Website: walmart
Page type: receipt
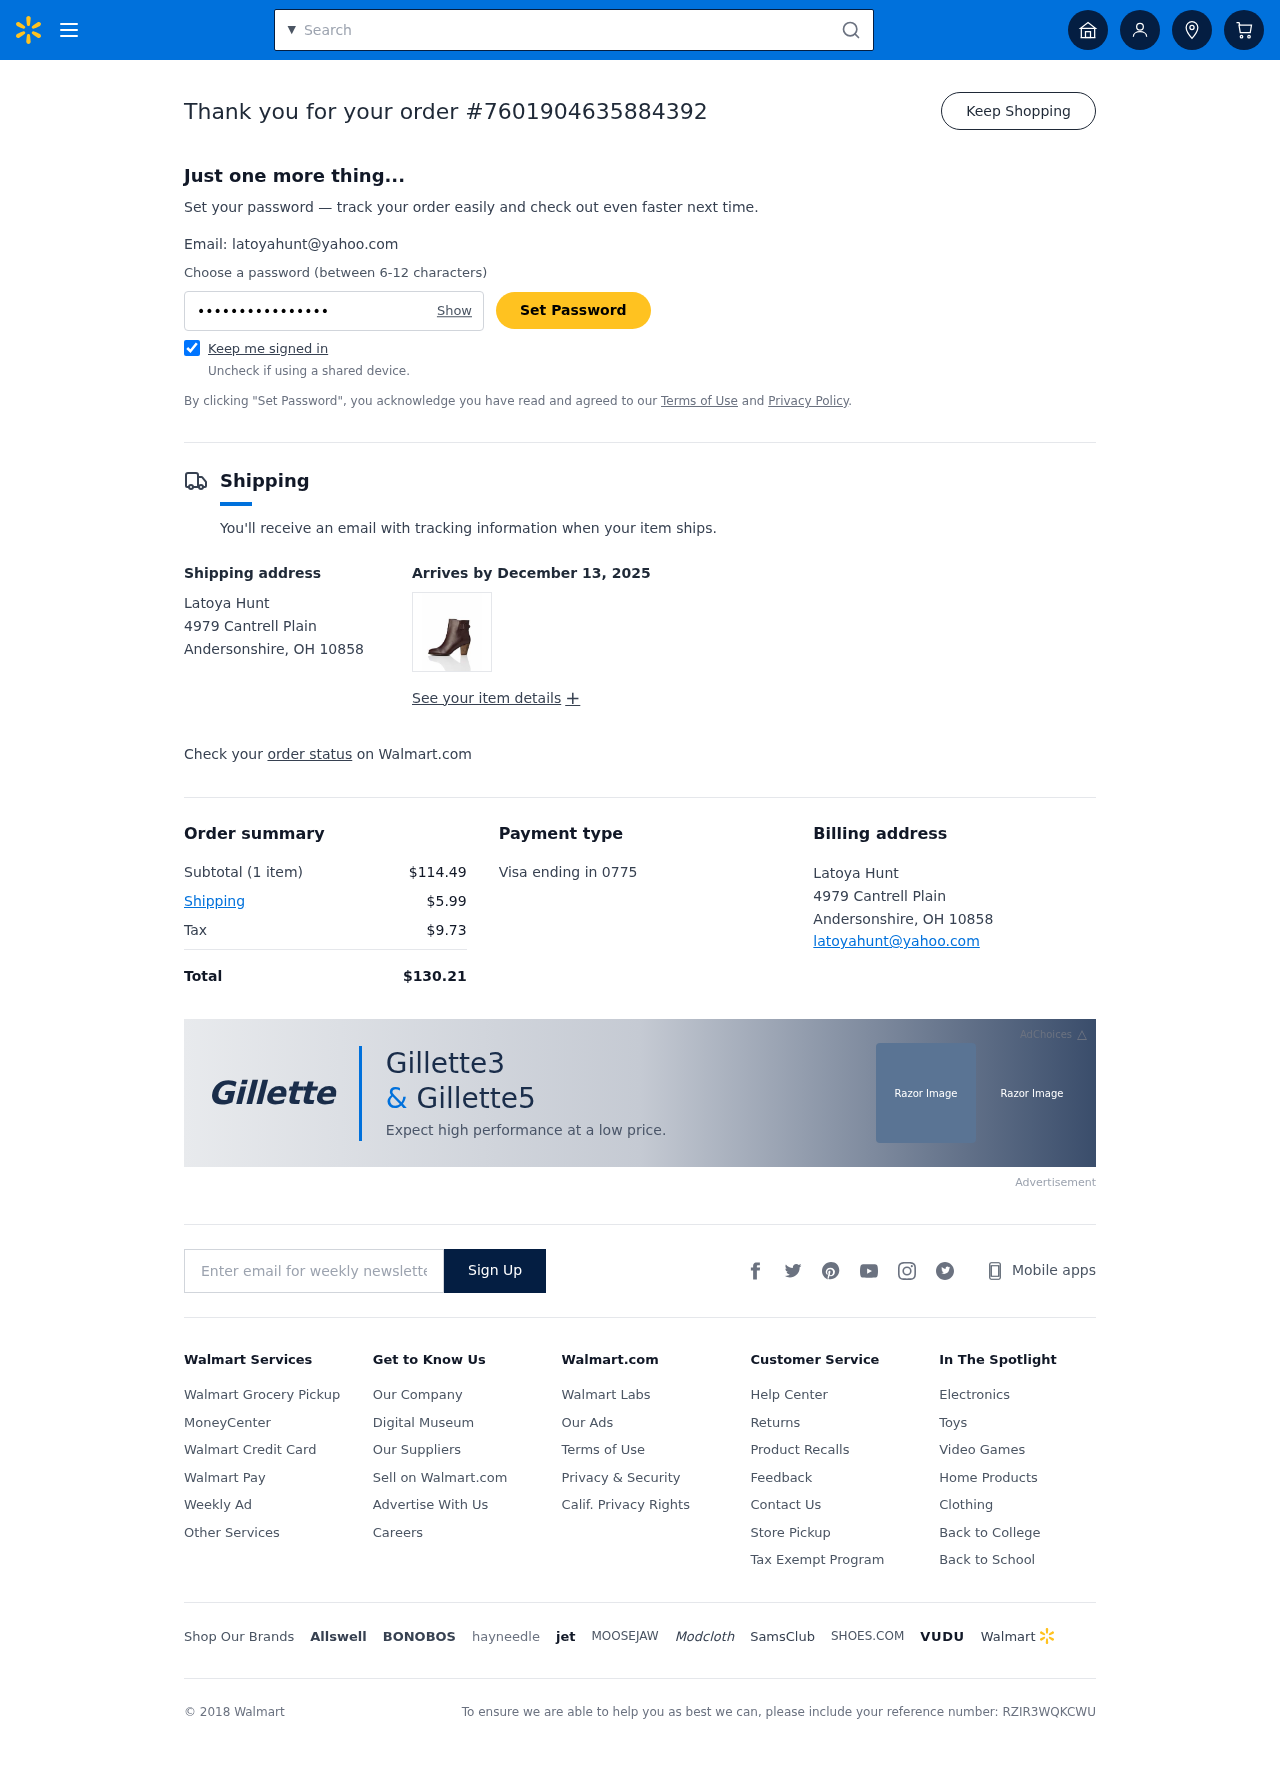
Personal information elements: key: PII_CARD_LAST4
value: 0775
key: PII_CARD_TYPE
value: Visa
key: PII_CITY_STATE_ZIP
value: Andersonshire, OH 10858
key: PII_EMAIL
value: latoyahunt@yahoo.com
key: PII_FULLNAME
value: Latoya Hunt
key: PII_STREET
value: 4979 Cantrell Plain
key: PII_FULLNAME2
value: Latoya Hunt
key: PII_CITY
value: Andersonshire
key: PII_STATE_ABBR
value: OH
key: PII_POSTCODE
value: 10858
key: PII_POSTCODE_FULL
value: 10858
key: PII_CITY_STATE
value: Andersonshire, OH
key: PII_POSTCODE_NUMERIC
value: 10858
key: PII_EMAIL2
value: latoyahunt@yahoo.com
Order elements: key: ORDER_ID
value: #7601904635884392
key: ORDER_DELIVERY_DATE
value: December 13, 2025
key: ORDER_NUM_ITEMS
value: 1 item
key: ORDER_SUBTOTAL
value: $114.49
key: ORDER_SHIPPING_COST
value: $5.99
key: ORDER_TAX
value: $9.73
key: ORDER_TOTAL
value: $130.21
Search elements: key: HEADER_SEARCH
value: Search